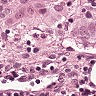
Metastatic tissue present: yes